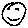
Label: smiley face